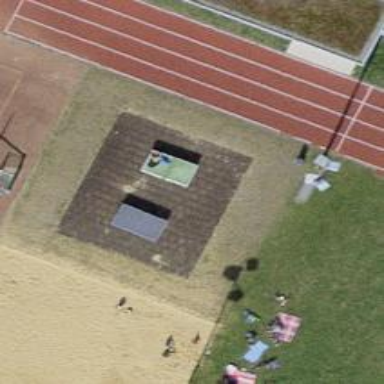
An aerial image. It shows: Pitch for leisure activities.